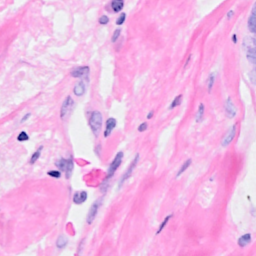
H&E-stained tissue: Breast